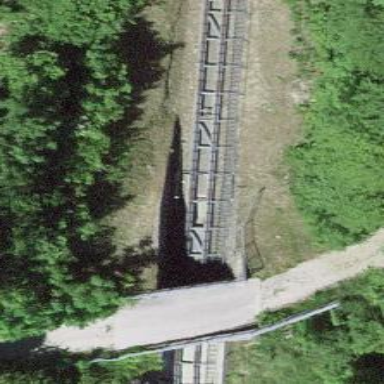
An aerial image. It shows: Funicular railway.